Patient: sex M, age 51
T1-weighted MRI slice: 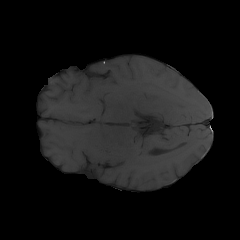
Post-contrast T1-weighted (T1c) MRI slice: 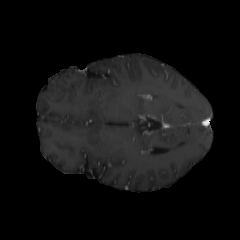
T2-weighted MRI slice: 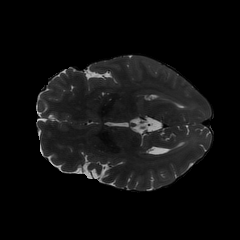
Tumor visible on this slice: no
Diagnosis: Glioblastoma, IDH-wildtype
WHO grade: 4